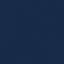
Land use / land cover: SeaLake